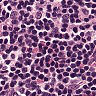
Metastatic tissue present: no